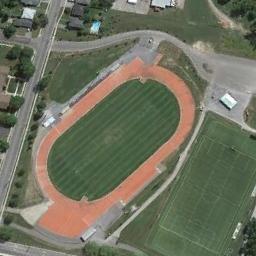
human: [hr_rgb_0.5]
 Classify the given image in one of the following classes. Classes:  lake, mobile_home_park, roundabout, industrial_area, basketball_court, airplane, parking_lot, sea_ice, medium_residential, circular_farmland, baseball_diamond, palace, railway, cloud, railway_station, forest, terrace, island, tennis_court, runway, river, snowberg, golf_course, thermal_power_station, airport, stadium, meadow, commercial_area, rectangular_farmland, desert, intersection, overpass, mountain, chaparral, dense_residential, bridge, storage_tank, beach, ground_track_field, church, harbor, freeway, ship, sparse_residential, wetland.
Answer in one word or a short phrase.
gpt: ground_track_field